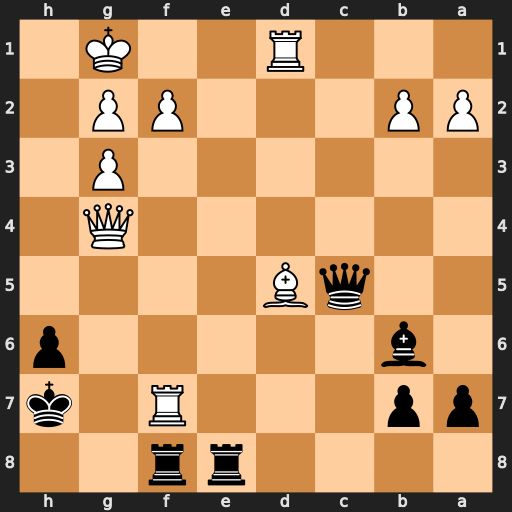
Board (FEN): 4rr2/pp3R1k/1b5p/2qB4/6Q1/6P1/PP3PP1/3R2K1
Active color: b
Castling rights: -
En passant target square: -
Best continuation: Rxf7 Bxf7 Qxf2+ Kh2 Qxf7 Rd7 Re7 Rxe7 Qxe7